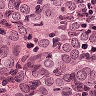
Metastatic tissue present: yes